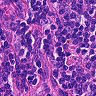
Metastatic tissue present: no